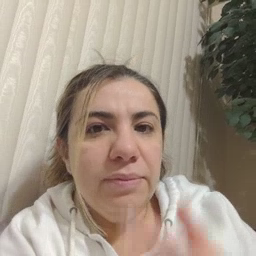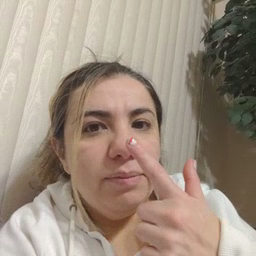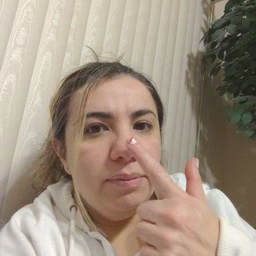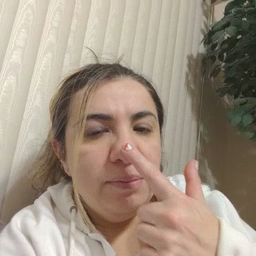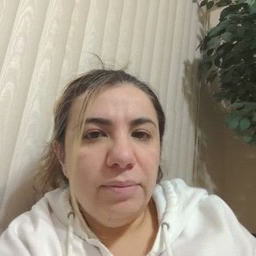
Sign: noisy